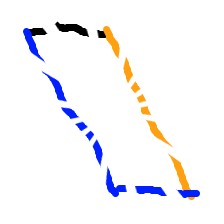
Shape: parallelogram